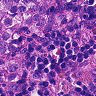
Metastatic tissue present: yes